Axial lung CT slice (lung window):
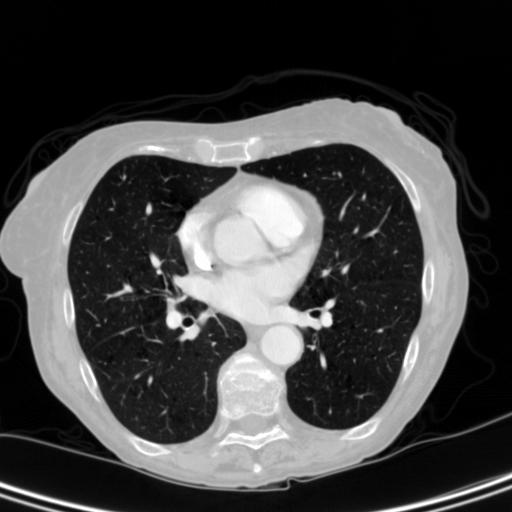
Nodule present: no